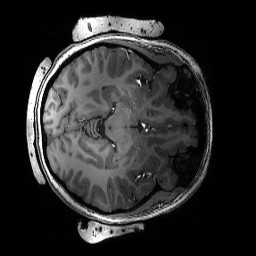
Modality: T1w
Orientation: axial
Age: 26
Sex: female
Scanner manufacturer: siemens
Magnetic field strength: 6.98 T
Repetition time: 3.1 s
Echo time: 0.00242 s